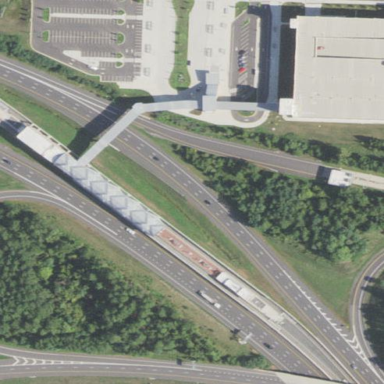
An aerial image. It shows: Public transport shelter building.